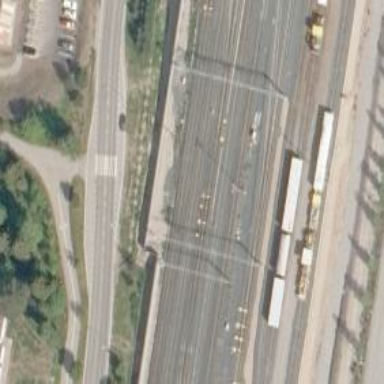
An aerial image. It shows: Railway signal.